Interaction volume radius: 5 \u00c5
Interaction volume height: 20 \u00c5
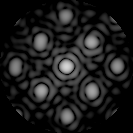
Disorder parameter: 0.1771